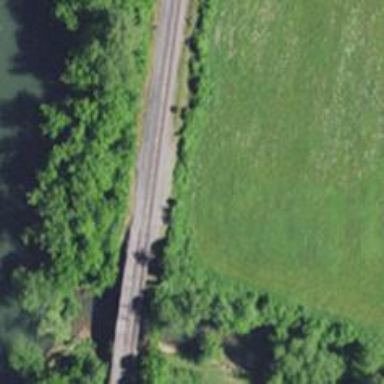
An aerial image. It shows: Railway bridge.